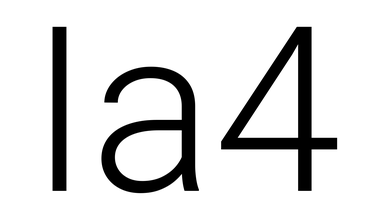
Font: Roboto_Light